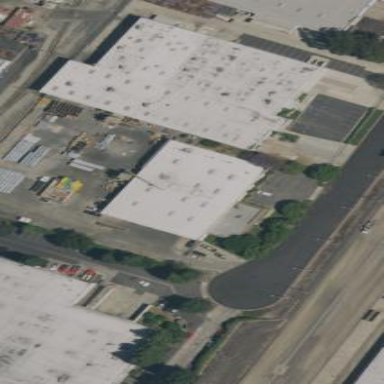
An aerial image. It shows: Warehouse building.